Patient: sex M, age 51
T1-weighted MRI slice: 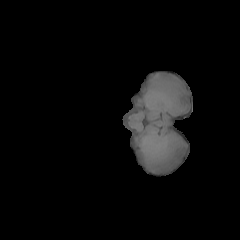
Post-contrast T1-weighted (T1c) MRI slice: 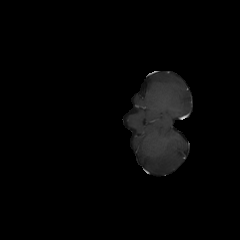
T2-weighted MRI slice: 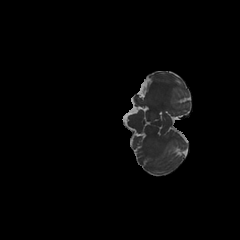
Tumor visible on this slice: no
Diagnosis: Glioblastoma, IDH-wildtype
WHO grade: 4